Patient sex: M
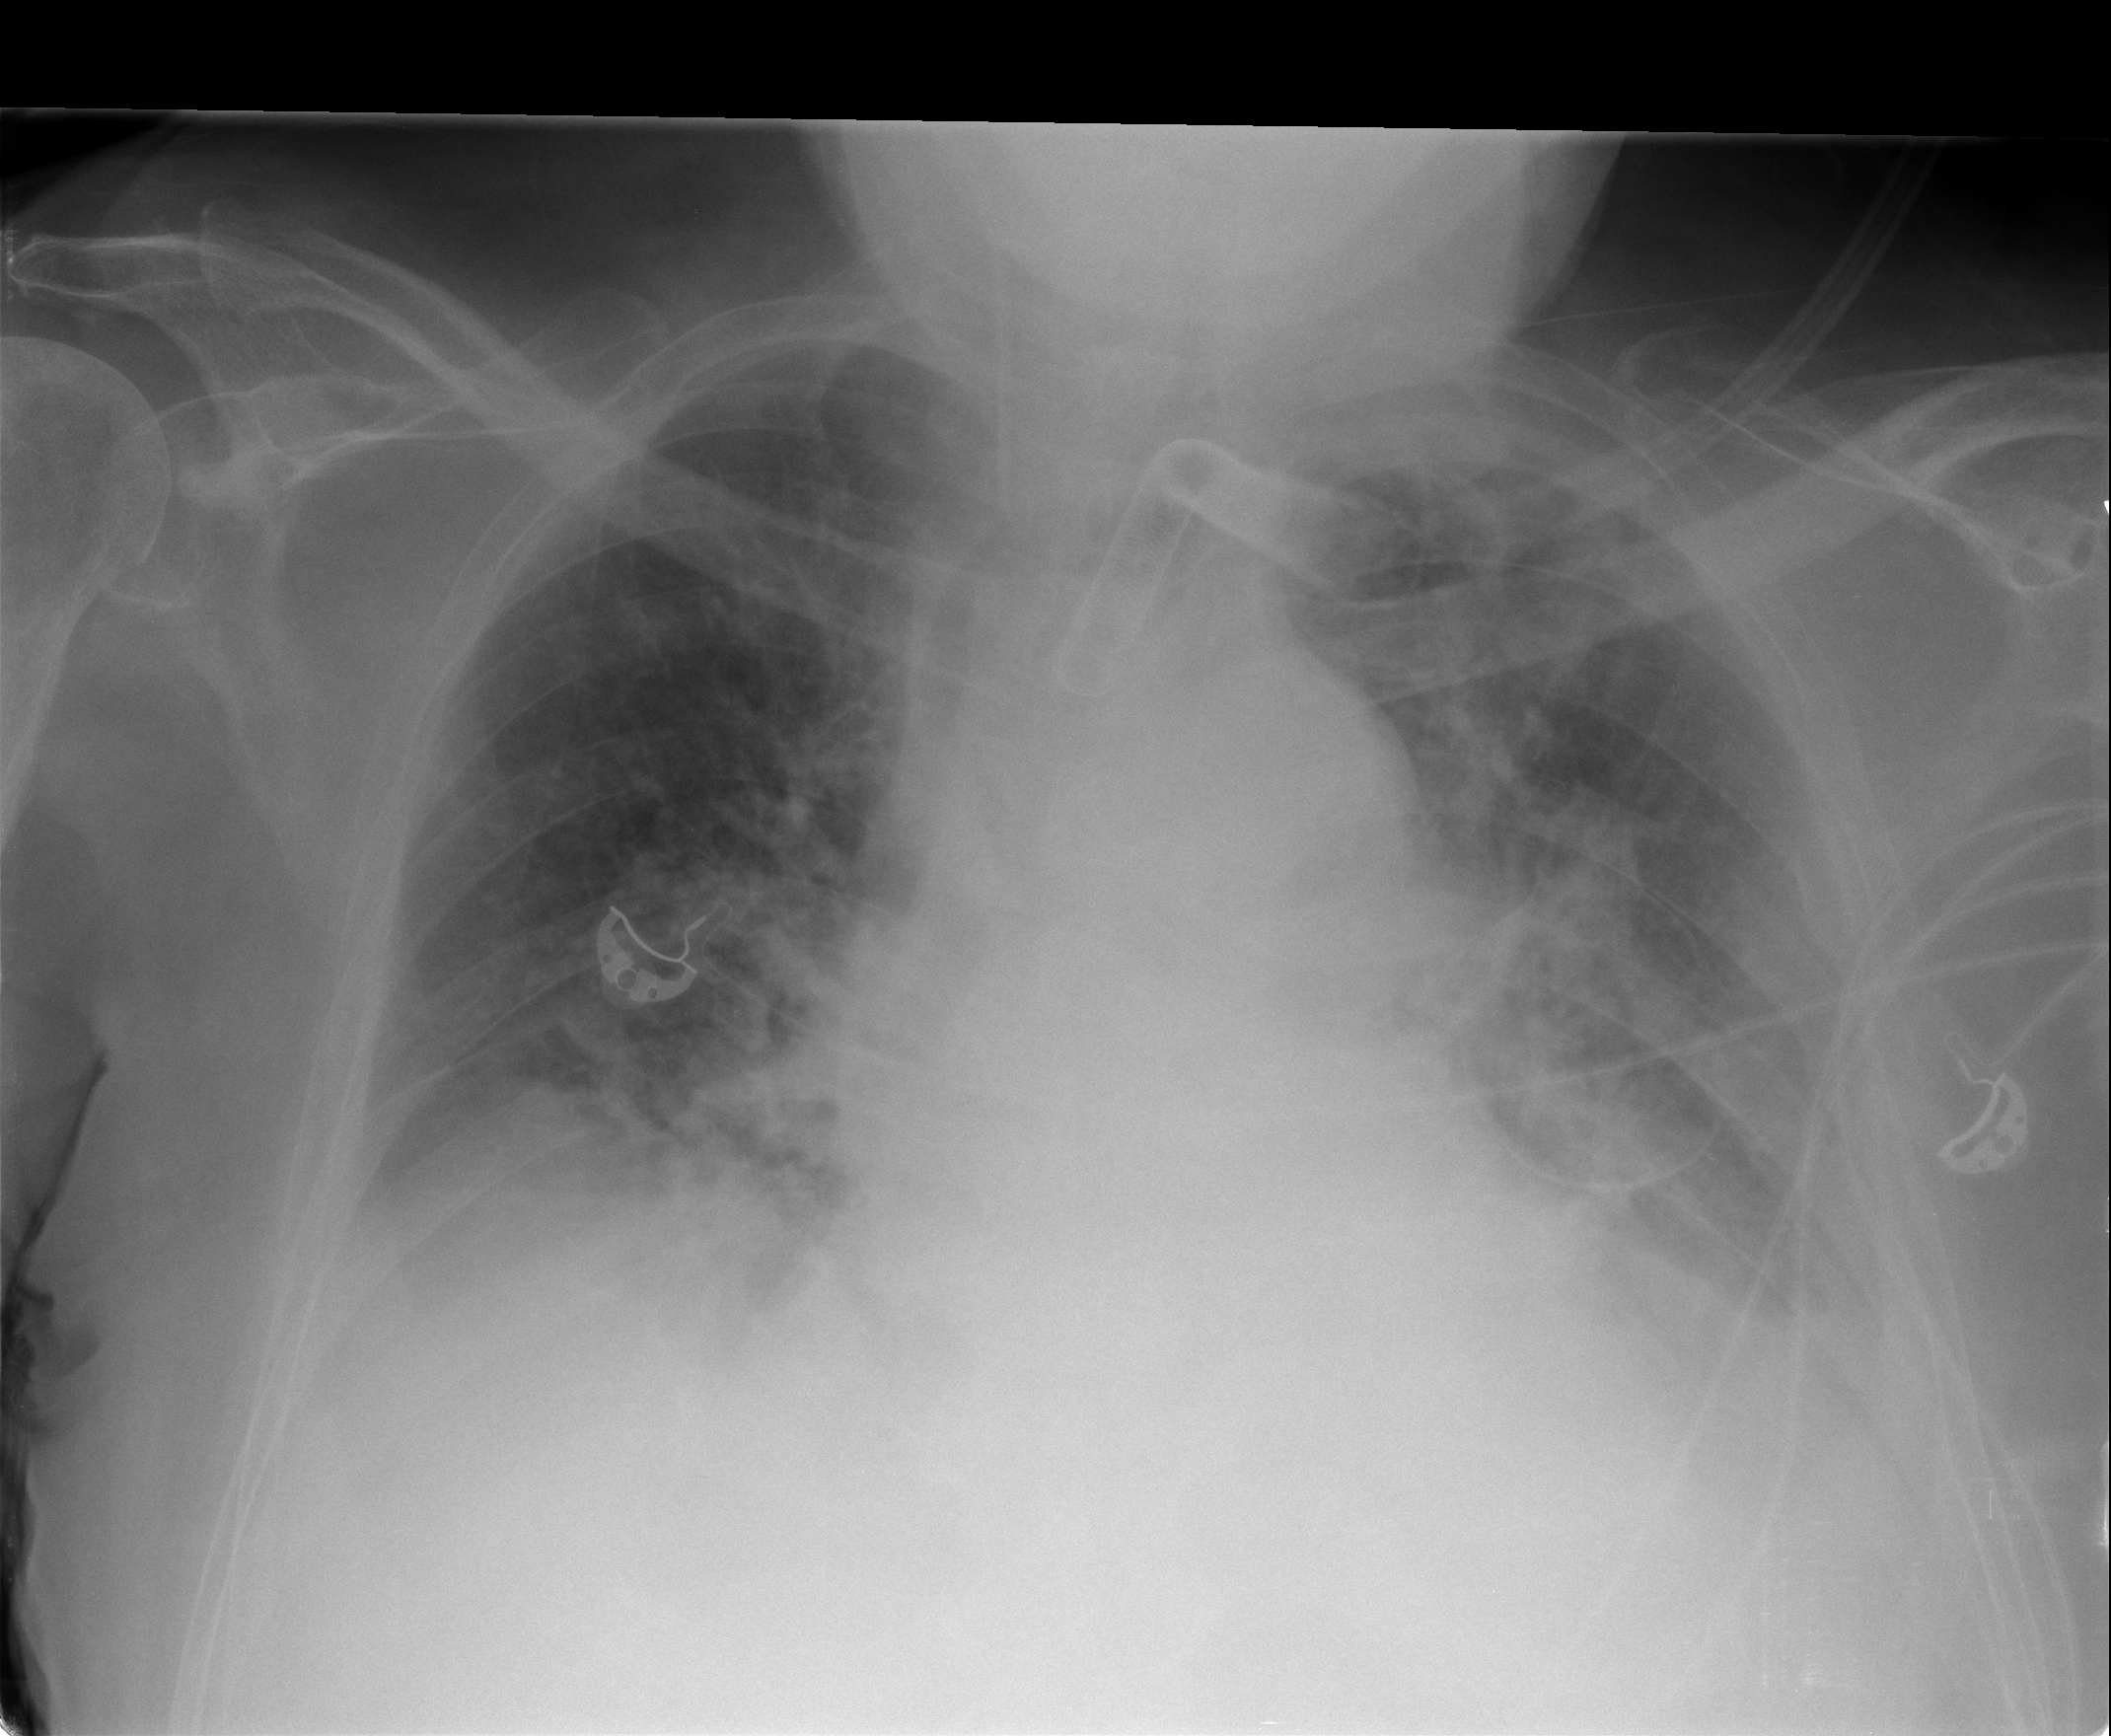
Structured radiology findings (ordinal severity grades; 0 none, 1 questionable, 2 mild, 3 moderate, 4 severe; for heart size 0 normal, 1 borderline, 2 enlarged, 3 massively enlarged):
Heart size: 2
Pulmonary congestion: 3
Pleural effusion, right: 2
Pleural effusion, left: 2
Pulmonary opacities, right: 1
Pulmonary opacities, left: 2
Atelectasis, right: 3
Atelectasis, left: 2